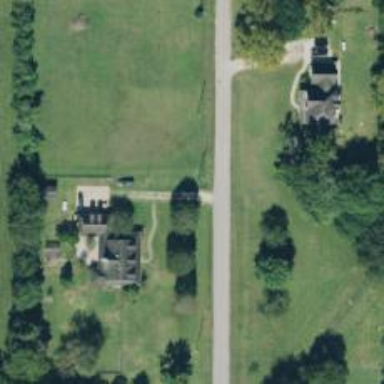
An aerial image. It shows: Driveway.